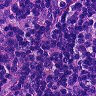
Metastatic tissue present: no